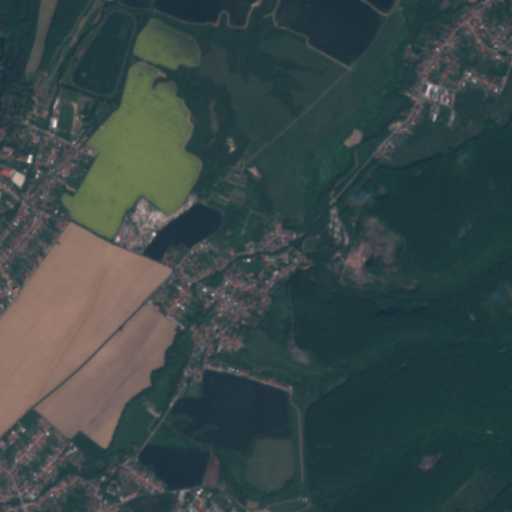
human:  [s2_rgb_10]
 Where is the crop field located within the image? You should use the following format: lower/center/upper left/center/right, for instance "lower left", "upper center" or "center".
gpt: The crop field is located in the lower left of the image.
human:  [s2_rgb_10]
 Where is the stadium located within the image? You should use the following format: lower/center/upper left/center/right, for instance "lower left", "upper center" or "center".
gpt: The stadium is located in the upper left of the image.
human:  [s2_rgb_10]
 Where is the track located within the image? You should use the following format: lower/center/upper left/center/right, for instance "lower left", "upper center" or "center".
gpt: The track is located in the upper left of the image.
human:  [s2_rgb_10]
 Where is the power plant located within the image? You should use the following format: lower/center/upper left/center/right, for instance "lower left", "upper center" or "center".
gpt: There is no power plant in the image.